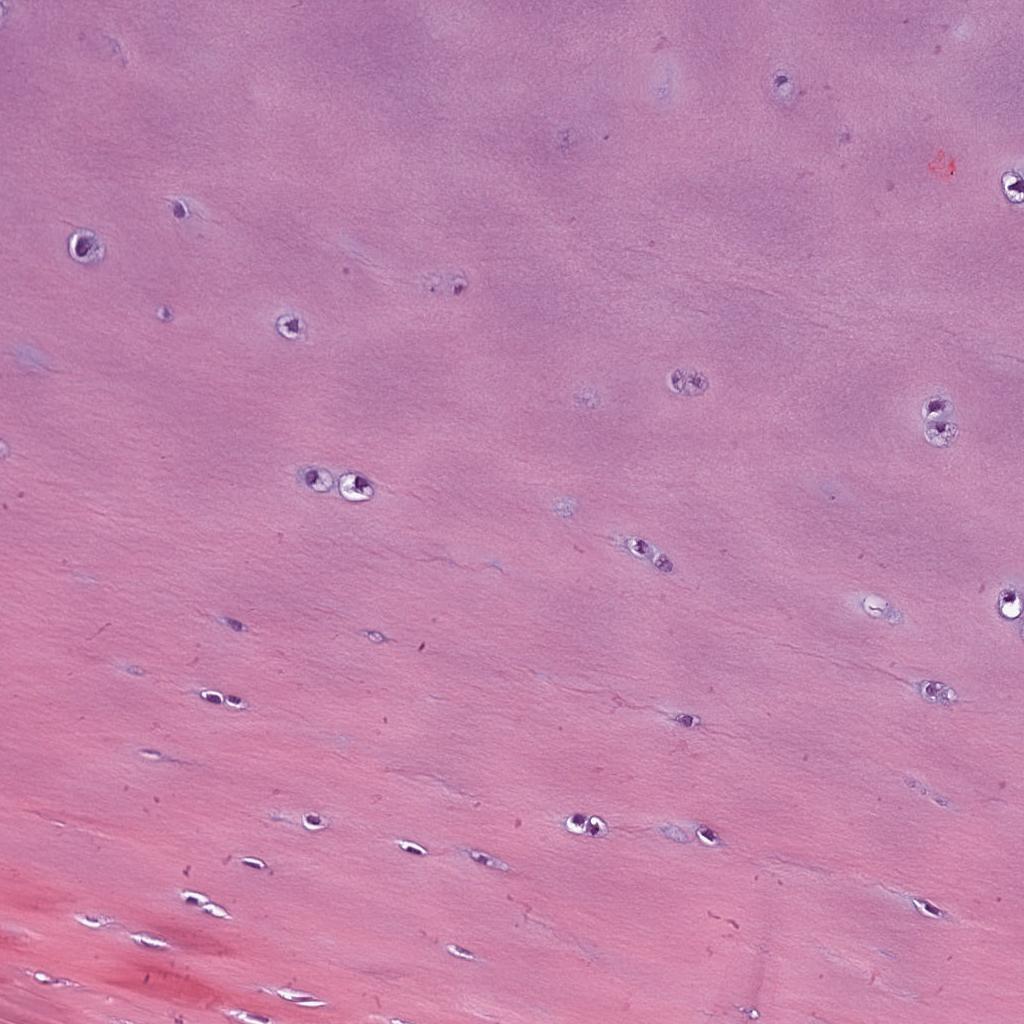
Label: Non-Tumor